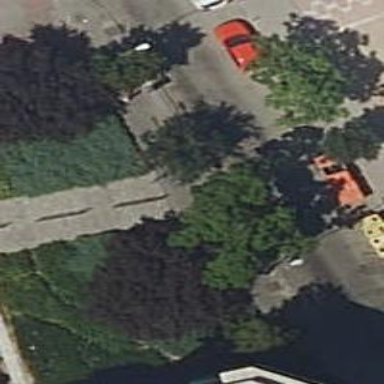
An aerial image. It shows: Footway made of paving stones.